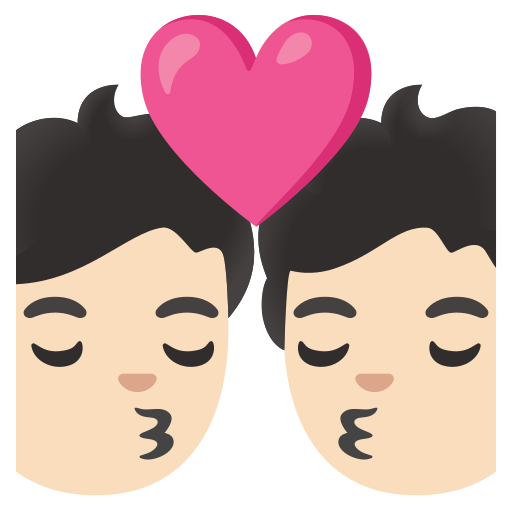
Emoji: 💏🏻